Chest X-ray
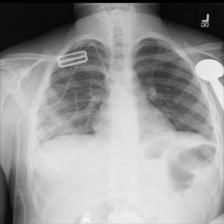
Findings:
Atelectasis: negative
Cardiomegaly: negative
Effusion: negative
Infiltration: negative
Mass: negative
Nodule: positive
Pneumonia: negative
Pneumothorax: positive
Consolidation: negative
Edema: negative
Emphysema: negative
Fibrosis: negative
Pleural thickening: negative
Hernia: negative